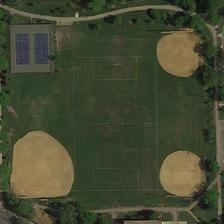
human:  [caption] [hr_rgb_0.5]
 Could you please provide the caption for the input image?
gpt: there are three baseball fields and a tennis court on the four corners of the square lawn .

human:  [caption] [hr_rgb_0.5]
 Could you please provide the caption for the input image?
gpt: three baseball fields and two tennis courts are surrounded by many green trees .

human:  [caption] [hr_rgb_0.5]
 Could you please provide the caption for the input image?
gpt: some green trees are around three baseball fields and two tennis courts .

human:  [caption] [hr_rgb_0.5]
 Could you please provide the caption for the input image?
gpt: three baseball fields and two tennis courts are surrounded by some green planes .

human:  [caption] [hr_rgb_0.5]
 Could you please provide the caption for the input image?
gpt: three baseball fields and two tennis courts are surrounded by some green planes .